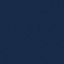
Label: SeaLake